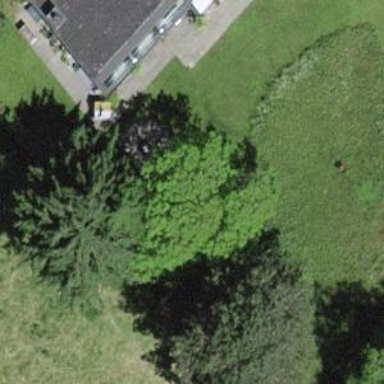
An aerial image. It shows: Deciduous broadleaved tree.